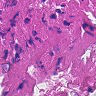
Metastatic tissue present: no